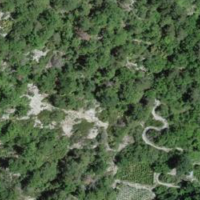
EUNIS habitat code: 48
Species observed at this site:
Euplagia quadripunctaria